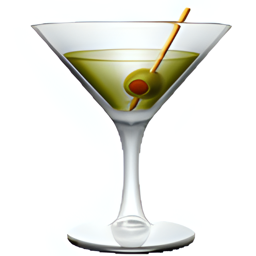
Name: cocktail glass
Emoji: 🍸
Group: Food & Drink
Sub-group: drink